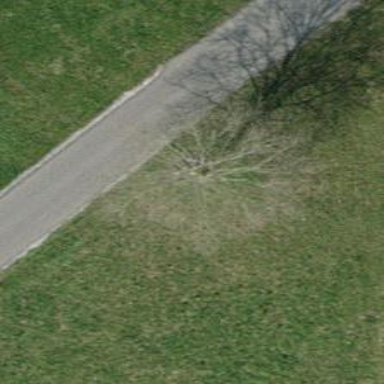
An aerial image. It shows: Bench.